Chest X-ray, PA view. Patient: 38 years old, sex M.
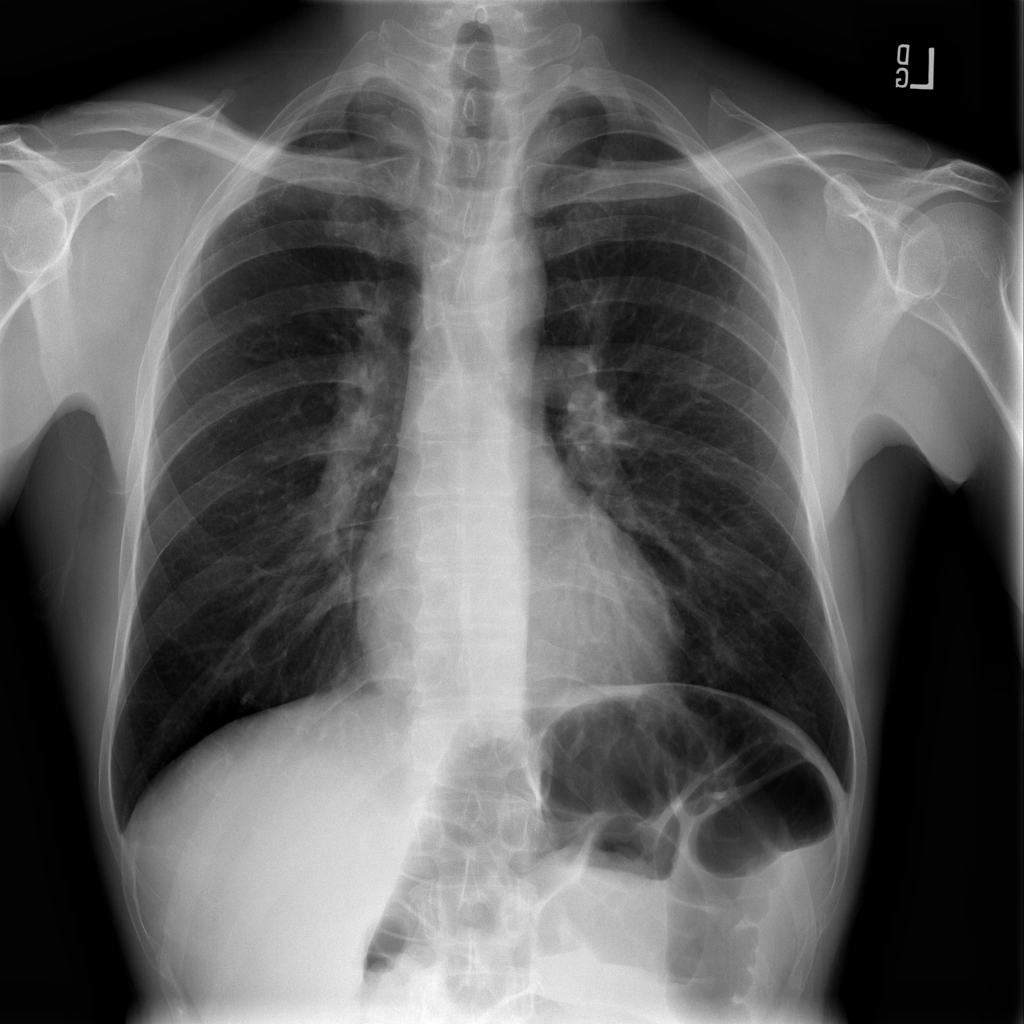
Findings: No Finding